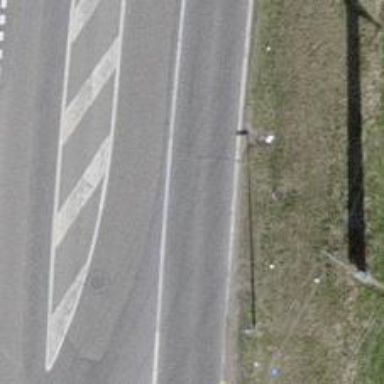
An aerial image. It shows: Asphalt road classified as primary highway.